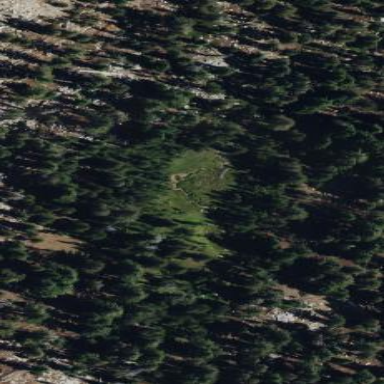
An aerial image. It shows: Wet meadow with woodland vegetation.